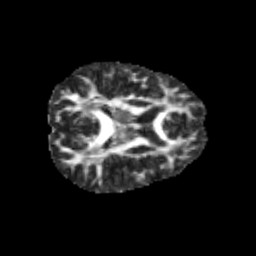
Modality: FA
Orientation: axial
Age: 10
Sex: female
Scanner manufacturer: siemens
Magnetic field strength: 3 T
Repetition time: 3.8 s
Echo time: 0.07 s